Field crop: tomato
Growth stage: 2
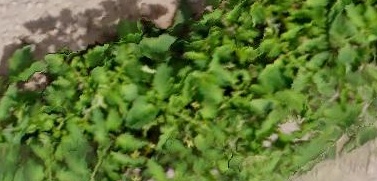
Species: tomato